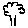
Label: tree